Question: I capture frames from a video (1.) and want to project this rectangular area as a subimage into a detected area in the target image (2.) .

The area in the target image (2.) is not orthogonal I already have the coordinates to draw lines around the target area (determined by homography).
Is there any method which provides functionality to copy the source frame (3.) (e.g. using bilinear interpolation) into the target image in a distinct area (4.) ?
I also need to translate the smaler (video frame) image.
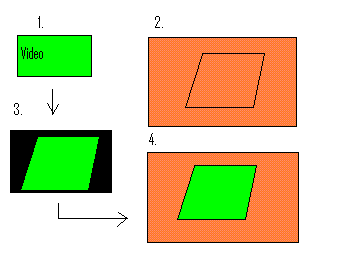
Answer: The drawing clarifies the exact needs. Something like this should do:
'''
void warpVideoToQuad(
IplImage *videoFrame,
IplImage *target,
CvSeq *tgt_quad)
{
int width = videoFrame->width, height = videoFrame->height;
CvPoint2D32f src_rect[] =
{ { 0.0, 0.0 }, { 0.0, height }, { width, height }, { width, 0.0 } };
CvPoint2D32f dst_quad[4];
// a little kludgy as cvGetPerspectiveTransform() and cvBoundingRect()
// use different arg types - the former a point array the latter a seq
cvCvtSeqToArray(tgt_quad, dst_quad);
CvMat *warper = cvCreateMat(3,3,CV_32FC1);
CvRect tgt_rect = cvBoundingRect(tgt_quad);
IplImage *warpTgt = cvCreateImage(CvSize(tgt_rect.width, tgt_rect.height),
videoFrame->depth, videoFrame->nChannels);
cvZero(warpTgt);
cvGetPerspectiveTransform(src_rect, dst_quad, &warper);
cvGetQuadrangleSubPix(videoFrame, warpTgt, warper);
cvSetImageROI(target, tgt_rect);
cvCopy(warpTgt, target, warpTgt);
cvResetImageROI(target);
delete warpTgt;
delete warper;
}
'''
I can't test this right now, so just for illustration. Will edit as appropriate later.